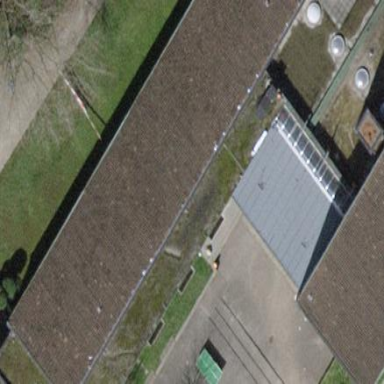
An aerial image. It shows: School building.